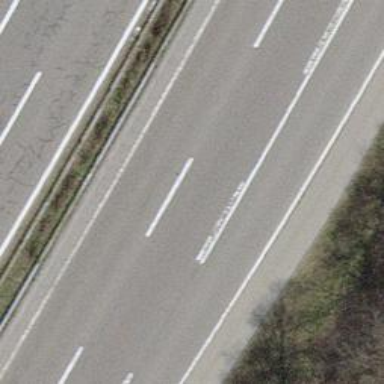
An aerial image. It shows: Motorway junction.